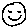
Label: smiley face